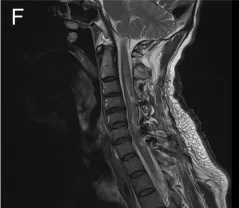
T2WI.
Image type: radiology (mri)